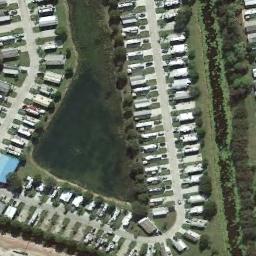
Label: residential